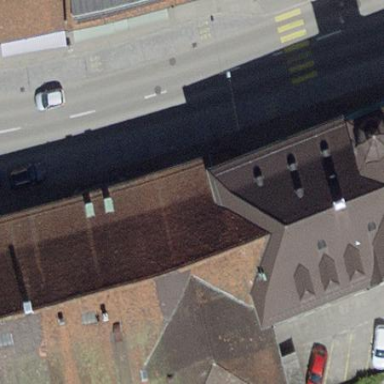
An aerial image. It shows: Building with hipped roof made of roof tiles.